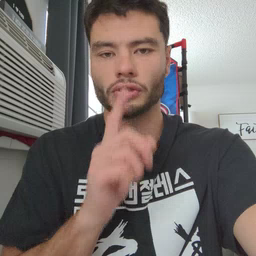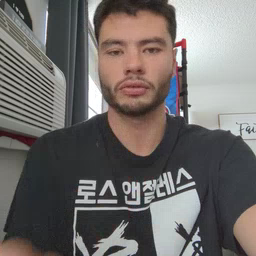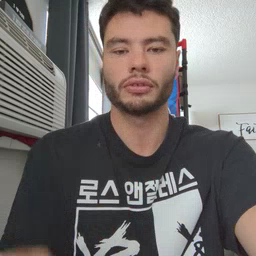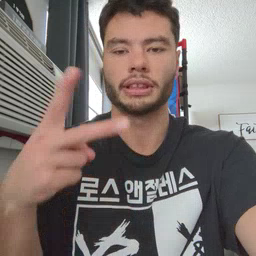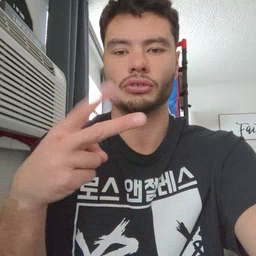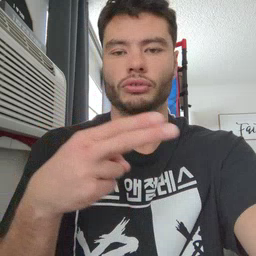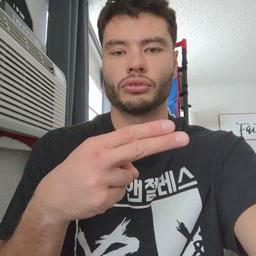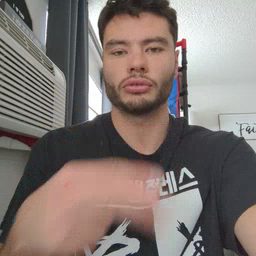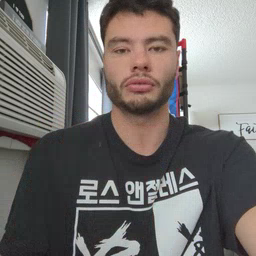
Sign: scissors